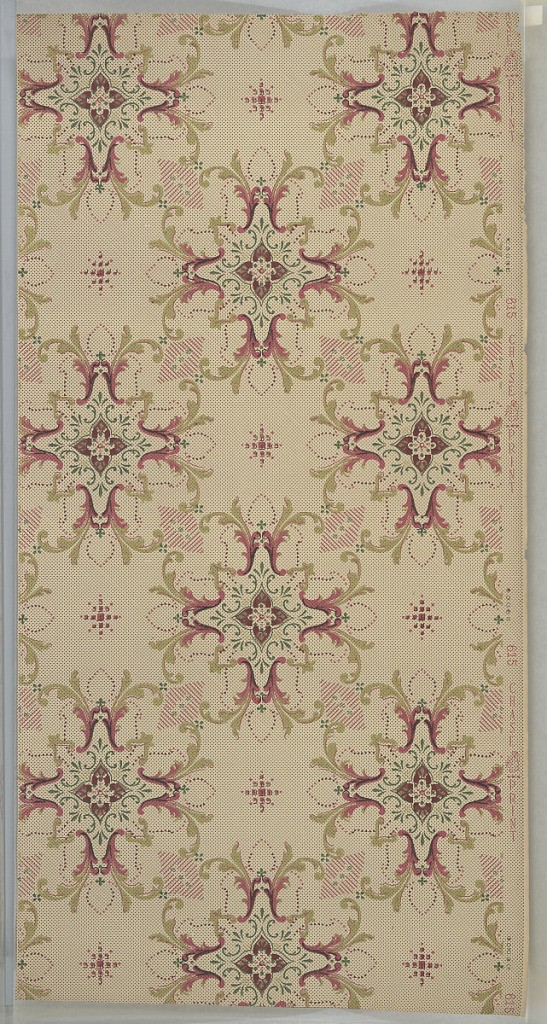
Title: Ceiling paper
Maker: Lewis Chase Wall Paper Company, Bristol, Pennsylvania, USA
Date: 1905–1915
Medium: Machine-printed paper
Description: Diagonal floral medallions with foliate scrolls and beading, connected by lines forming a diamond shape. In the resulting negative spaces between the medallions are star-like shapes made out of sqaures. In the background there are small square dots. Ground is cream. Printed in pinks, greens, and black.
Printed in selvedge: "Chase Print 615"